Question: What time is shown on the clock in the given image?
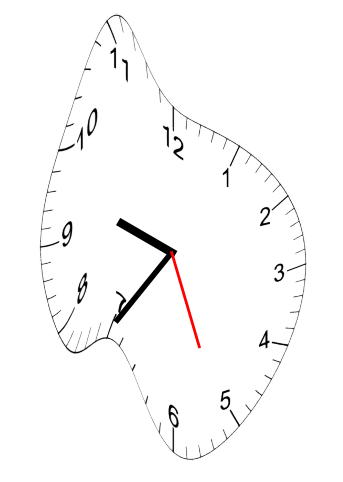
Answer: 09:35:26